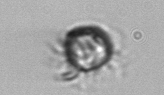
Label: Ciliophora